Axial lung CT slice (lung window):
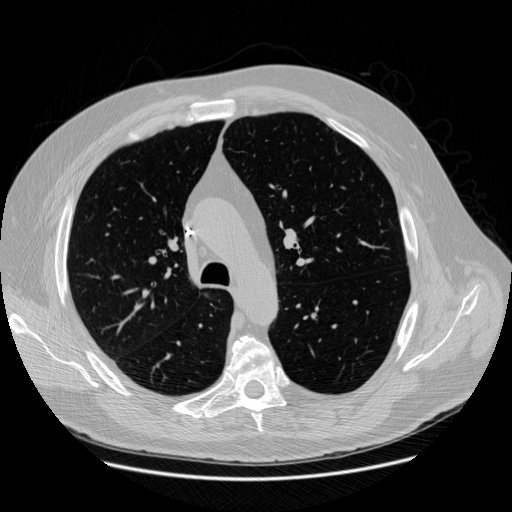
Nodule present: no